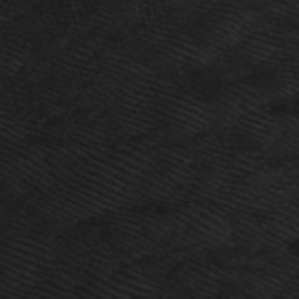
Label: frost